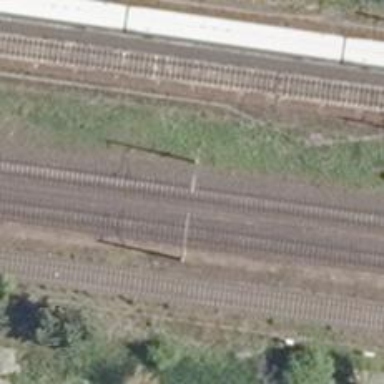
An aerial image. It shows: Milestone along the railway with catenary mast.